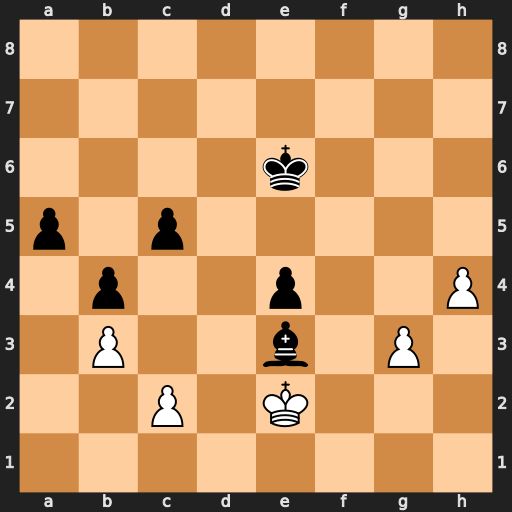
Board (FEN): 8/8/4k3/p1p5/1p2p2P/1P2b1P1/2P1K3/8
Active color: w
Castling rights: -
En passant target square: -
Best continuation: Kxe3 Ke5 h5 c4 h6